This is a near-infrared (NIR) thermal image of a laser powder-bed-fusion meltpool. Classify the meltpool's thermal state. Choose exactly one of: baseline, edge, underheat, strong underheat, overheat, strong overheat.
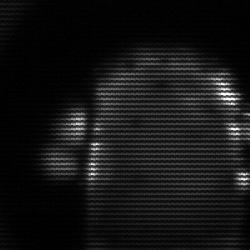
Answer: baseline